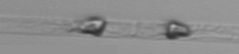
Label: Dactyliosolen_blavyanus